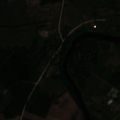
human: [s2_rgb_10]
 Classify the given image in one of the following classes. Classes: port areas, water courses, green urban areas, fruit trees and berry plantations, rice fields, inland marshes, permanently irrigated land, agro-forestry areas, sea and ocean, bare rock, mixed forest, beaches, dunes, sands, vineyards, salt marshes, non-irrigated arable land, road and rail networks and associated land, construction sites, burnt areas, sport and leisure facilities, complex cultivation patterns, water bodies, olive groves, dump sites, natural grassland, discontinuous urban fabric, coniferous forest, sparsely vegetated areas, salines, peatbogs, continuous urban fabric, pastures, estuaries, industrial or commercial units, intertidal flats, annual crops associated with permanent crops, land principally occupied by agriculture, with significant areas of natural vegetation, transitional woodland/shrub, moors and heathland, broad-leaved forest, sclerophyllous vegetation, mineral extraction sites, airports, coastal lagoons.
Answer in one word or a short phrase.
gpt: discontinuous urban fabric, non-irrigated arable land, pastures, complex cultivation patterns, land principally occupied by agriculture, with significant areas of natural vegetation, mixed forest, water courses